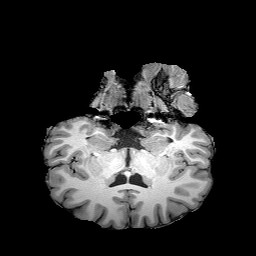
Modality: T1w
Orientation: sagittal
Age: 31
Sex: male
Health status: healthy